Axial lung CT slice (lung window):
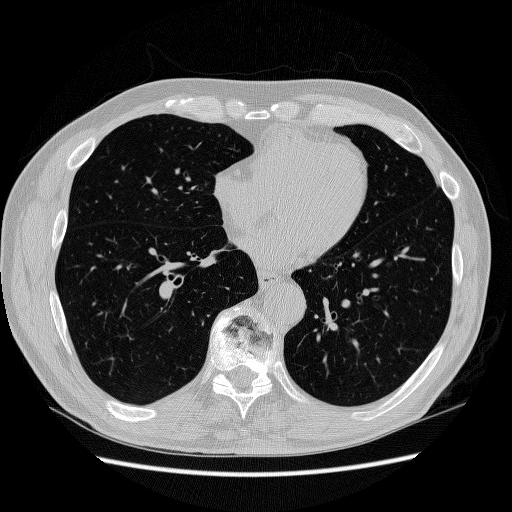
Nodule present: no